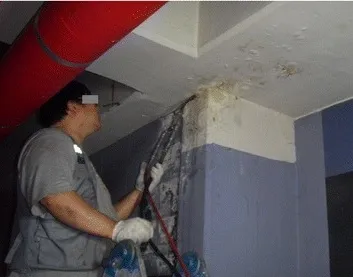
Patient 2 performs ceiling work and injects grouting.
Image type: medical_photograph (skin_photograph)